Question: Can I assign permissions on a template to apply to all items that are defined from this template?
Update 1: assigning permissions to the Standard Values item is not working so far.
This is my template definition's permissions [Security Editor]:
<URL>
This is my actual item's permissions [Security Editor]:
<URL>
And this the actual item's permissions [Access Viewer]
[
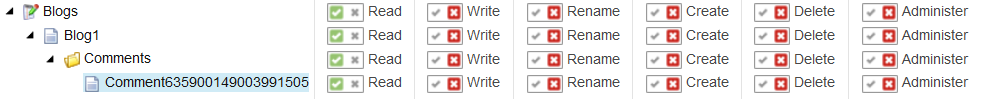
Answer: You can assign permissions on '_standard values' of a template.
All the items which use this template (and which inherit from that template) will have those permissions set.
There is one exception - if the item has already some other permissions set, it will not use permissions from '_standard values'.
---
:
Try this: select 'Pending' state in 'Security Editor'. Click 'Columns' in the ribbon and select 'Workflow State Write'. Allow 'RoleX' to 'Workflow State Write'.